【题型】证明题　【知识点】平面几何　【难度】easy
如图，$AB \parallel CD$，$AB = CD$，$AC$、$BD$ 相交于点 $O$，$OE = OF$，$BE$、$CF$ 分别交 $AD$ 于 $E$、$F$，根据以上信息，

(1) 请写出图中所有的全等三角形；

(2) 证明：$BE = CF$。
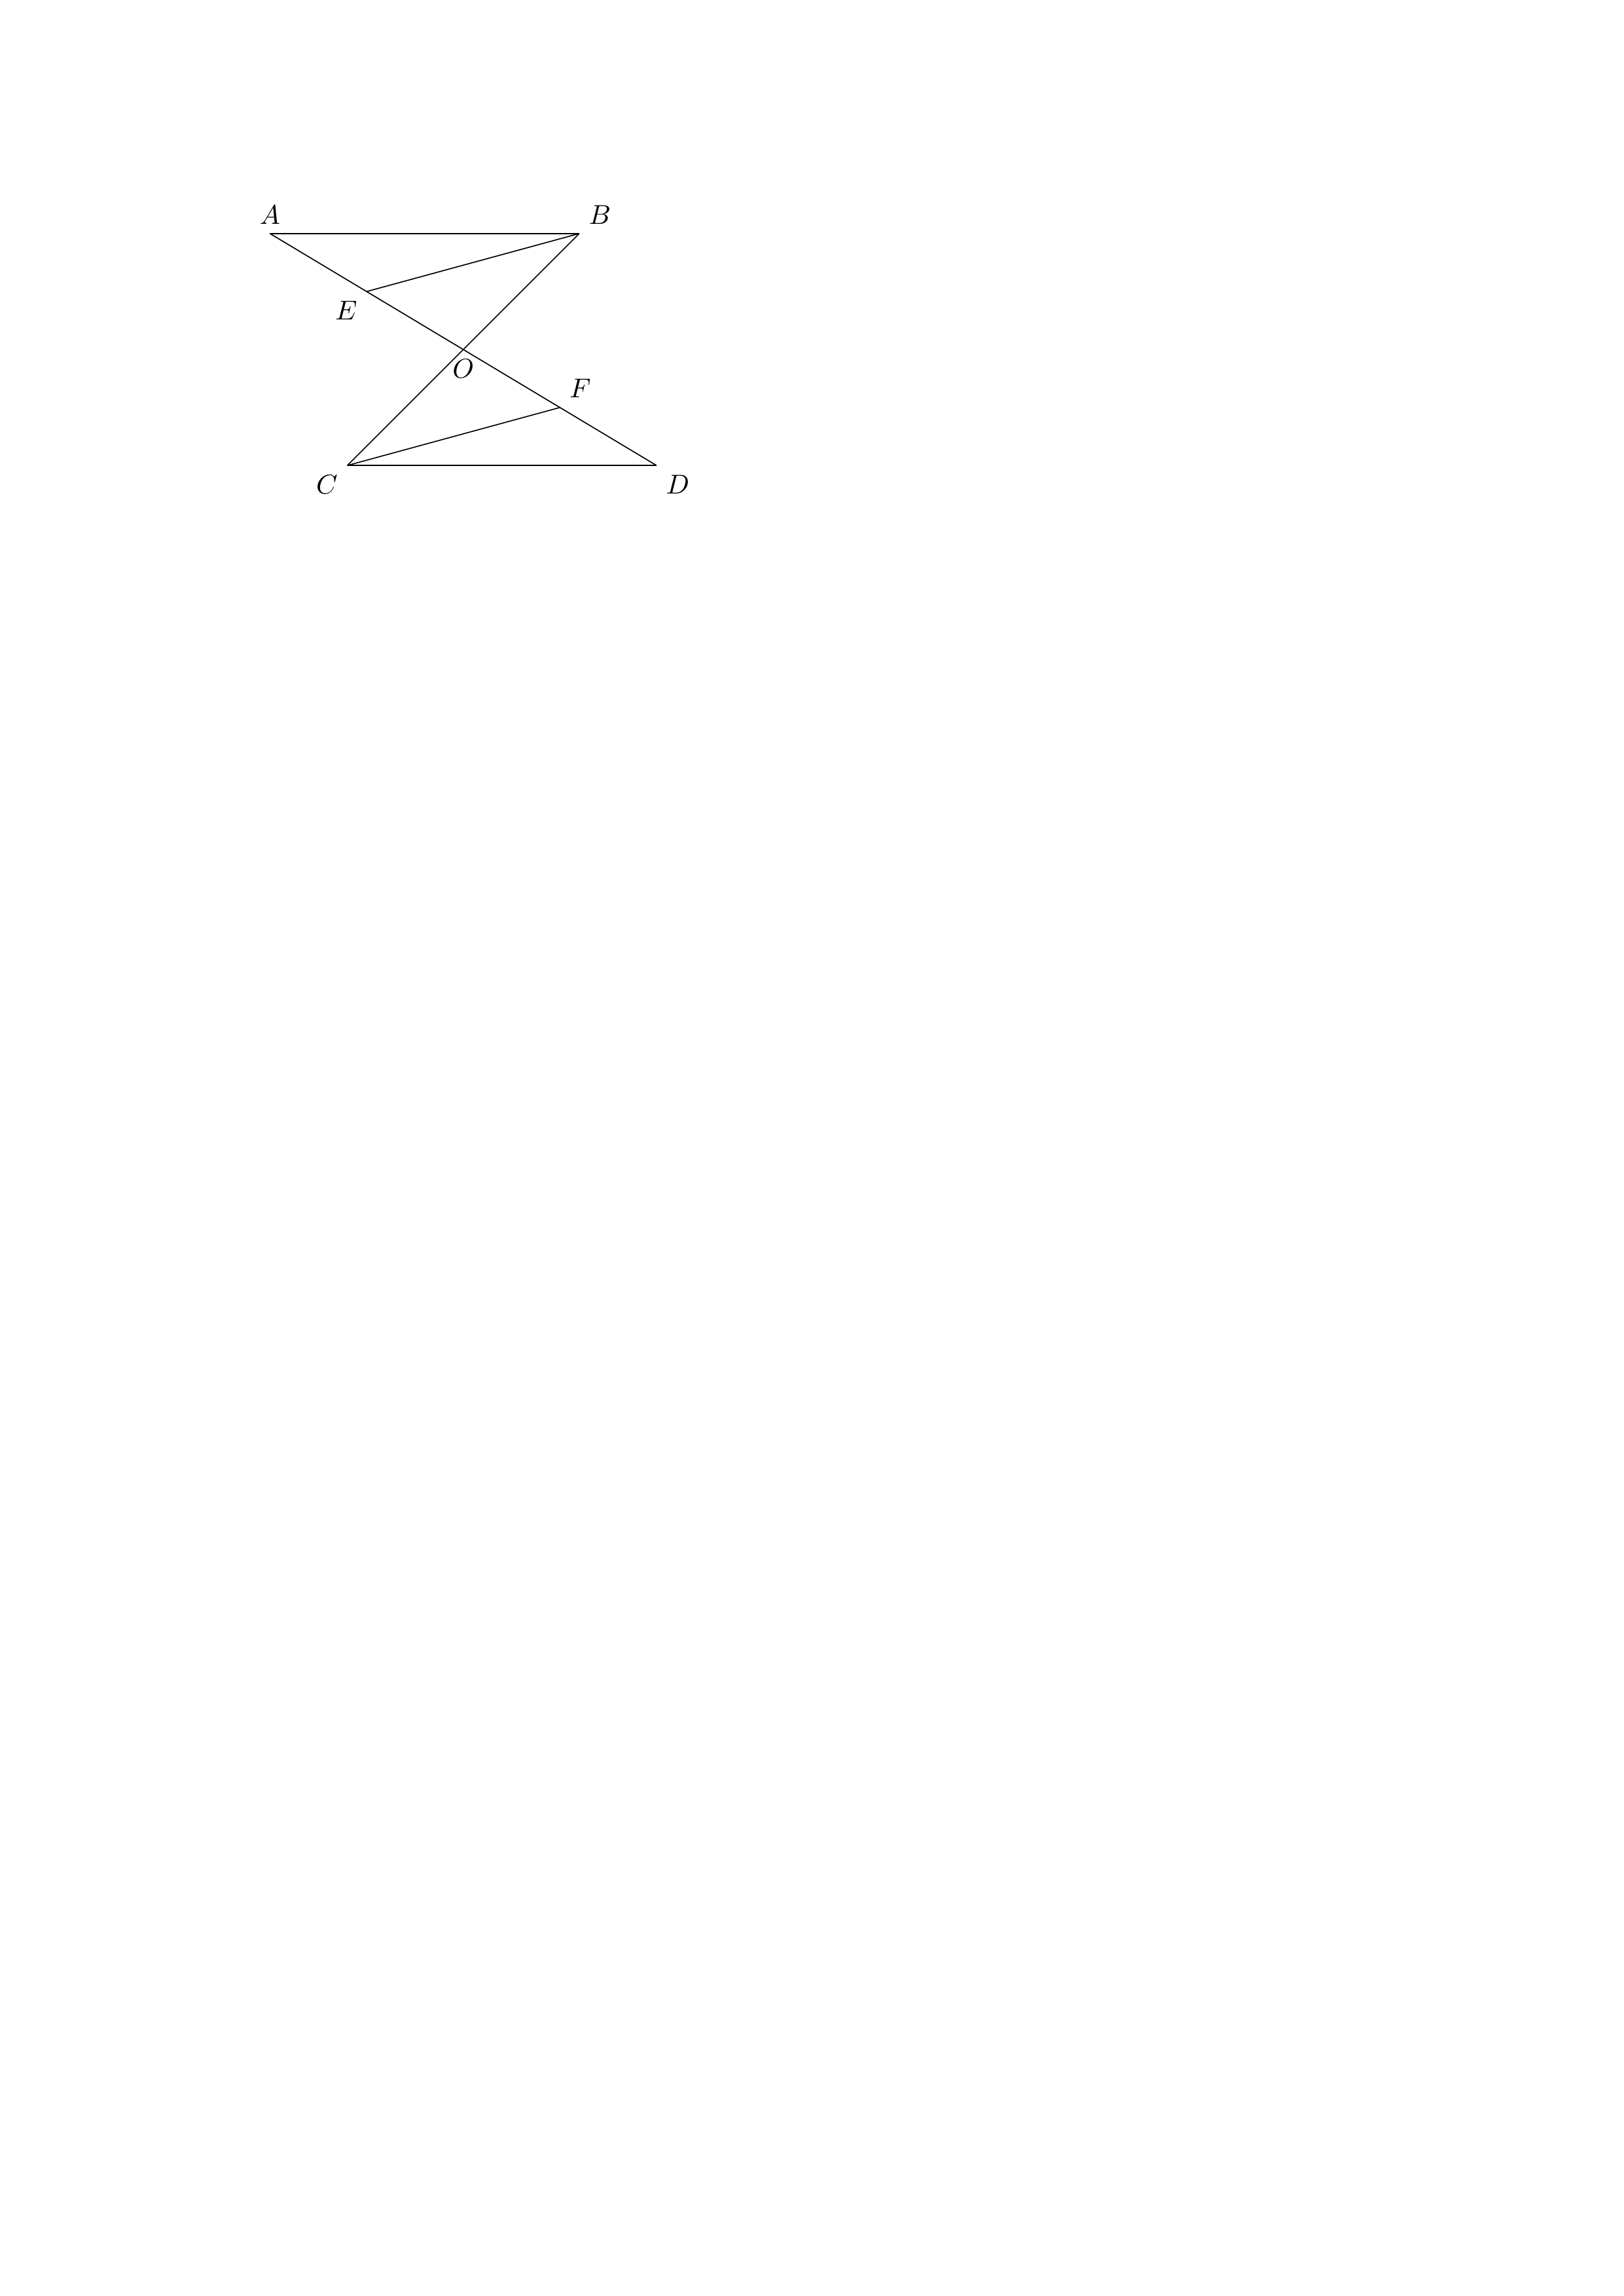
【解答】
(1) 解：$\because AB \parallel CD$，

$\therefore \angle OAB = \angle ODC$，$\angle OBA = \angle OCD$，

$\because AB = CD$，

$\therefore \triangle OAB \cong \triangle ODC \ (\text{ASA})$，

$\therefore OA = OD$，$OB = OC$，

$\because OE = OF$，$\angle BOE = \angle COF$，

$\therefore \triangle OBE \cong \triangle OCF \ (\text{SAS})$；

$\therefore OA - OE = OD - OF$，

$\therefore AE = DF$，

$\therefore \triangle ABE \cong \triangle DCF \ (\text{SAS})$；

(2) 证明：由(1)得 $\triangle OBE \cong \triangle OCF$，

$\therefore BE = CF$。